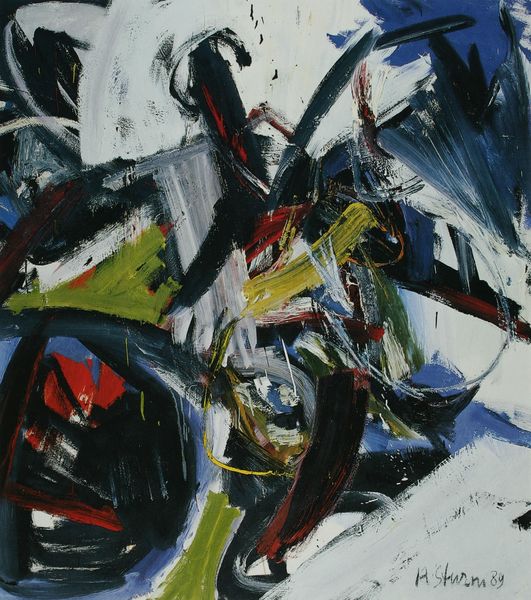
Künstler: Helmut Sturm
Institution: unbekannt
Schlagwörter: blau, gelb, grün, geste, schwarz, weiss, rot, flächig, signatur, pastos, abstrakt, farben, flächen, modern, linien, sturm, wild, duktus, striche, abstraktion, durcheinander, dynamik, schritt, pinselduktus, expressiv, informel, fauve, gestisch, wilde, helmut sturm, helmuth sturm